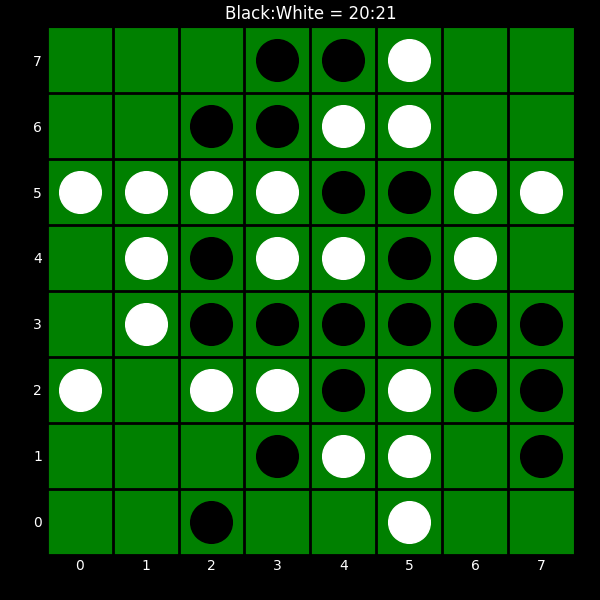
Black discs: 20
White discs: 21